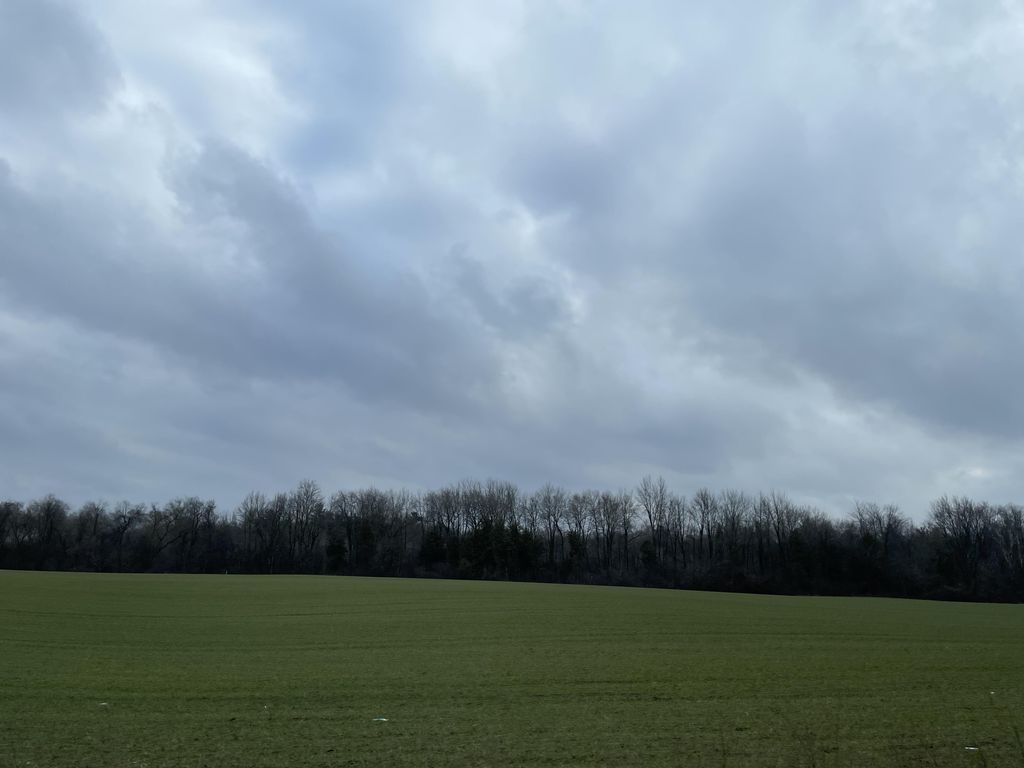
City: kitchener-waterloo